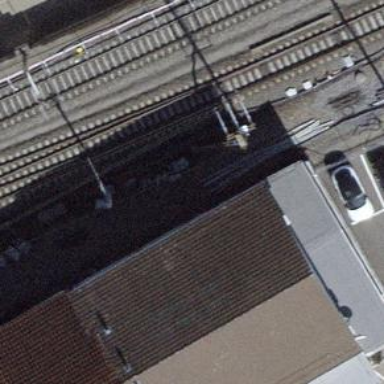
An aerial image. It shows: Single track railway spur with electrification through contact line.